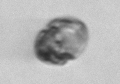
Label: Kryptoperidinium_triquetrum